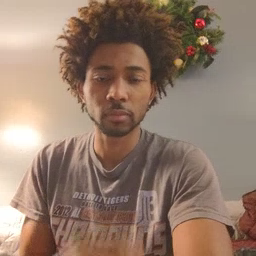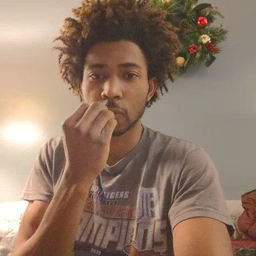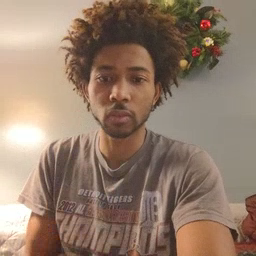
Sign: food